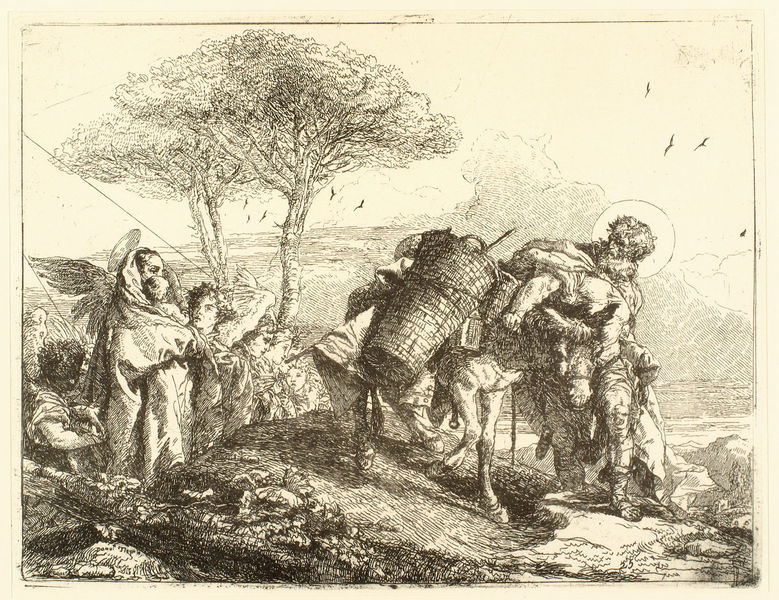
Titel: Die Flucht nach Ägypten
Künstler: Domenico Giovanni Tiepolo
Institution: Berlin, Kupferstichkabinett
Schlagwörter: baum, flügel, gott, himmel, mann, schatten, weiß, wolken, bäume, menschen, licht, schwarz, zeichnung, weg, malerei, alt, vögel, kind, mutter, wald, esel, kinder, engel, kiepe, last, schattierungen, korb, striche, flucht, mond, druck, stich, schwert, maultier, heiligenschein, jesus, heilig, maria, kupferstich, madonna, vertreibung, petrus, josef, joseph, ägypten, glorie, bethlehem